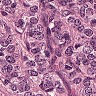
Metastatic tissue present: yes